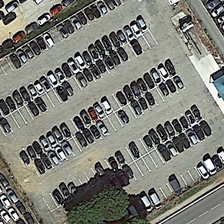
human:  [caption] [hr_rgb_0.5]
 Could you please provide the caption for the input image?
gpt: several green trees are near a parking lot with many cars .

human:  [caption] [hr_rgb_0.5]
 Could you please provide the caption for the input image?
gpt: the parking lot is a square, with trees aside casting a shadow .

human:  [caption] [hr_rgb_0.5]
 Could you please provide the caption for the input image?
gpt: several green trees are near a parking lot with many cars .

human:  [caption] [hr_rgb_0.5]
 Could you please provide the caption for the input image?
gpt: the parking lot is a square, with trees aside casting a shadow .

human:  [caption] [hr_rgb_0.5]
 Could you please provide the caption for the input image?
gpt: several green trees are near a parking lot with many cars .